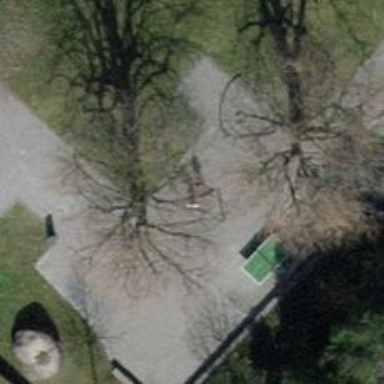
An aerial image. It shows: Playground featuring basket swing.